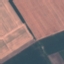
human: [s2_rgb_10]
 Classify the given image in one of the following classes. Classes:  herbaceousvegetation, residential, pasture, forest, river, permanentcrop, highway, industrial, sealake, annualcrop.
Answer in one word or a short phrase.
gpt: AnnualCrop